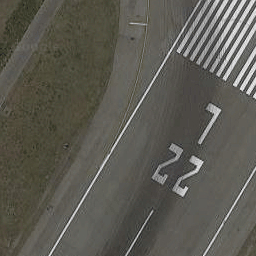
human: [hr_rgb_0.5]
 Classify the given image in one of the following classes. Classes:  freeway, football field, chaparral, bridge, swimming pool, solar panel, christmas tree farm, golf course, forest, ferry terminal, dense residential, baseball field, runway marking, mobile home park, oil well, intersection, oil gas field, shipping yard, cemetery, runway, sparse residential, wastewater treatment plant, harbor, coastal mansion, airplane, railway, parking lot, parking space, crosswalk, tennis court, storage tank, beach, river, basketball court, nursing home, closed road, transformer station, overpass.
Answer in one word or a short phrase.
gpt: runway